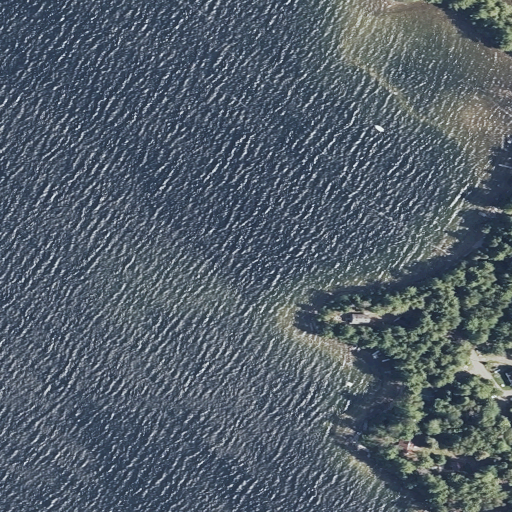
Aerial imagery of cape in Maine named Kitchen Cove Point containing open water, evergreen forest, open development, low intensity development, herbaceous wetlands, barren land, and mixed forest